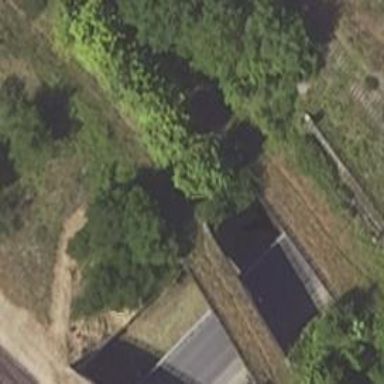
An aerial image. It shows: Abandoned railway yard.